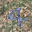
Label: 4